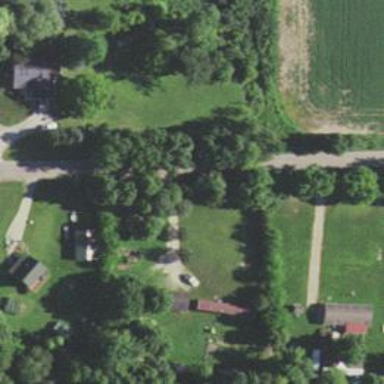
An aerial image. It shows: Driveway.